Field crop: tomato
Growth stage: 1
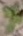
Species: solanum